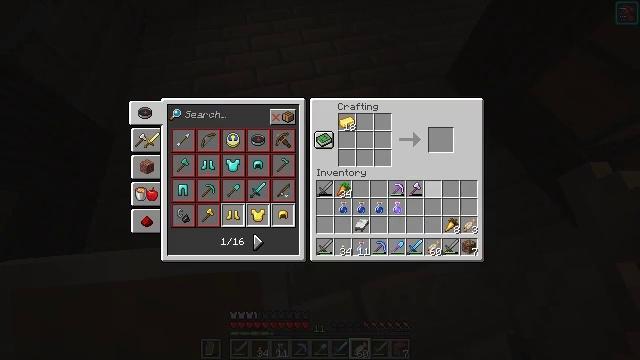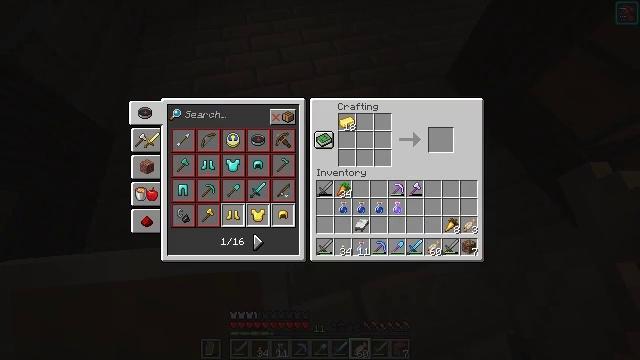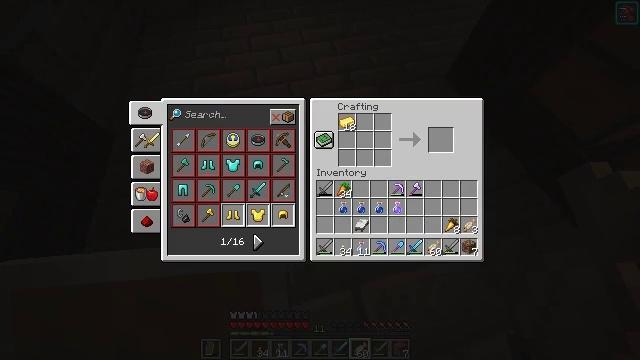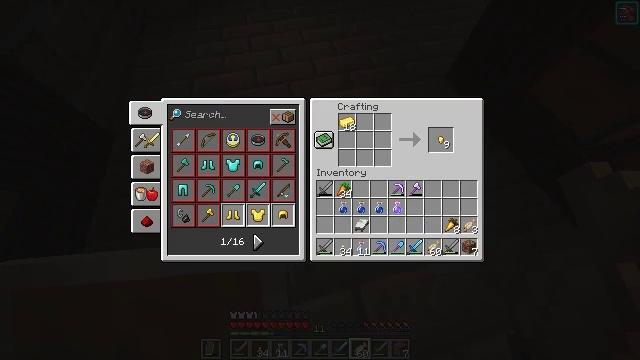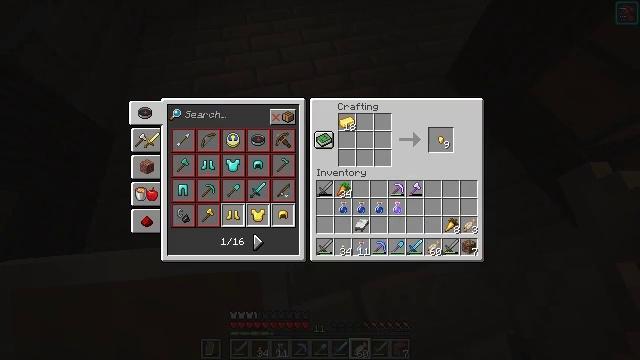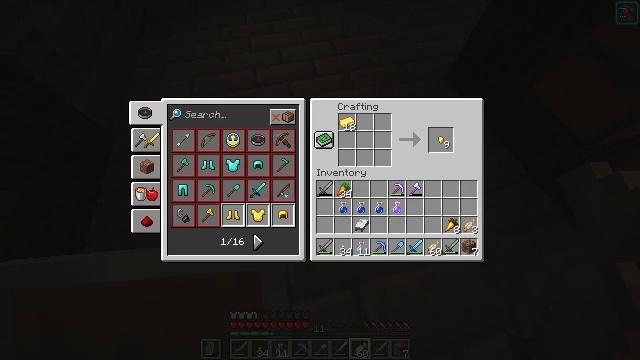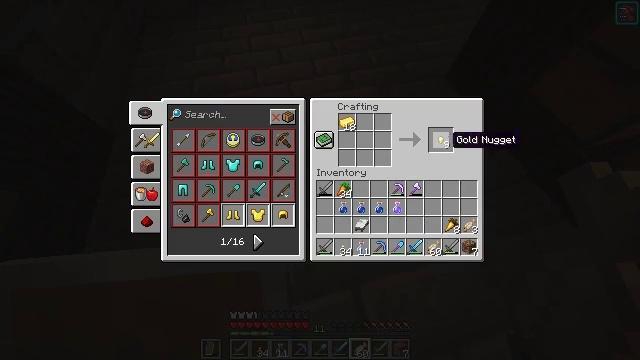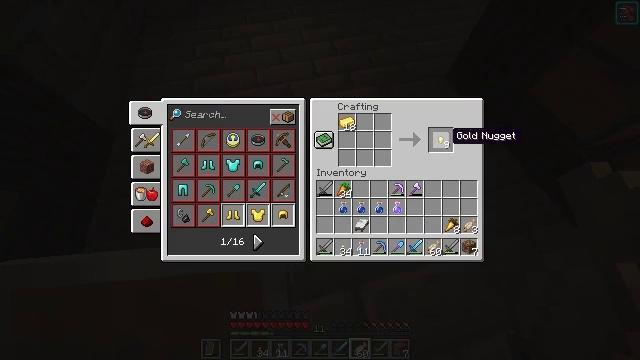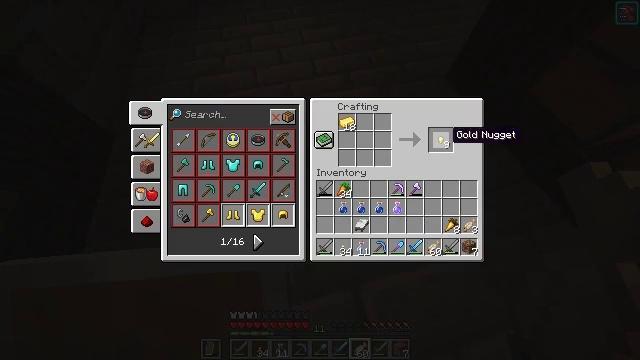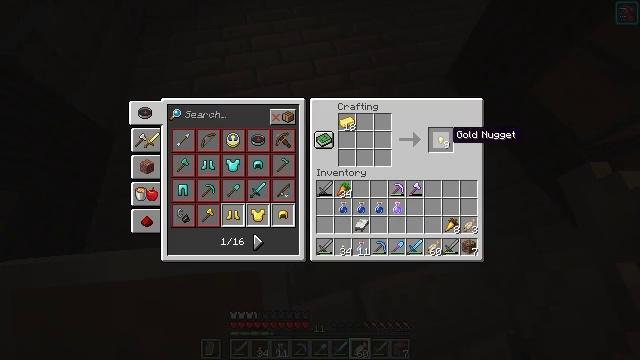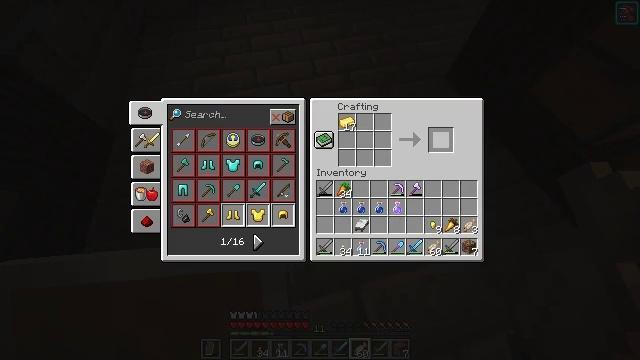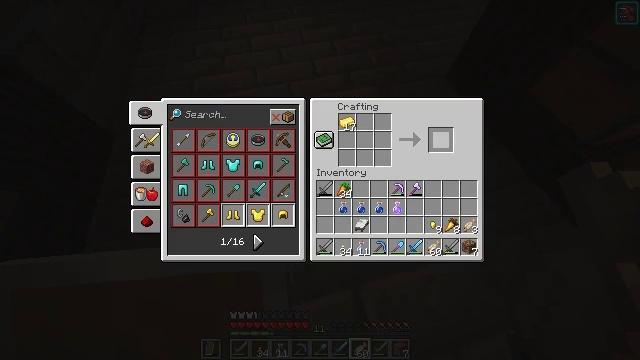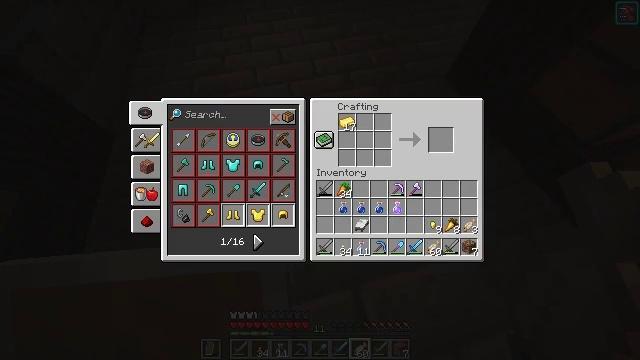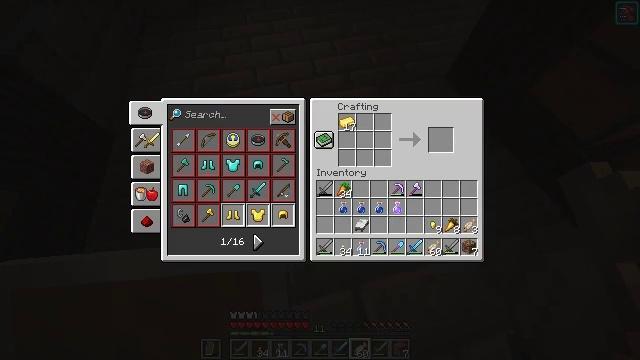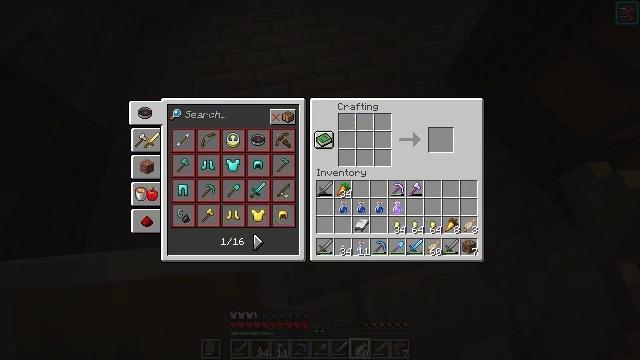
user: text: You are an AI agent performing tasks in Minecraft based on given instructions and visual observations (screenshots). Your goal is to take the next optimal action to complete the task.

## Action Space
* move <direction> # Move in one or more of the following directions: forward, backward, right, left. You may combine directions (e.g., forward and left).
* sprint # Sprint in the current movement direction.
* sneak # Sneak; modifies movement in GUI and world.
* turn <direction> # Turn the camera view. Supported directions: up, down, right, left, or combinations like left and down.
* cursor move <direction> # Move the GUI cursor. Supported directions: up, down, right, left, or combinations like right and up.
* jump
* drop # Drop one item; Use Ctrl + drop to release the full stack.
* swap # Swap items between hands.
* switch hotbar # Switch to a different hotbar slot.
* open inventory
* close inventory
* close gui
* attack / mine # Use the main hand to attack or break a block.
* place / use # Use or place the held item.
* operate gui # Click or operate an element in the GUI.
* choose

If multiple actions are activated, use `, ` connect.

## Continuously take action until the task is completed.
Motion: motion action
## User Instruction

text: Convert gold ingot into gold nugget.
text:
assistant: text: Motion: sneak, cursor move up
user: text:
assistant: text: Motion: sneak, cursor move up
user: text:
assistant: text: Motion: sneak
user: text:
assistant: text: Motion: no_op
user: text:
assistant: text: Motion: no_op
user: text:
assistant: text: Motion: no_op
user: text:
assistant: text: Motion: sneak
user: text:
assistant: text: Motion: sneak
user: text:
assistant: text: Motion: sneak
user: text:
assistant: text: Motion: sneak, choose
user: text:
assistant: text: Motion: sneak
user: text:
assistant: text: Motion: sneak, cursor move left and down
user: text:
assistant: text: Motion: sneak, cursor move left and down
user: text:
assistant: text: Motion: sneak, cursor move left and down
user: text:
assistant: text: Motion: sneak